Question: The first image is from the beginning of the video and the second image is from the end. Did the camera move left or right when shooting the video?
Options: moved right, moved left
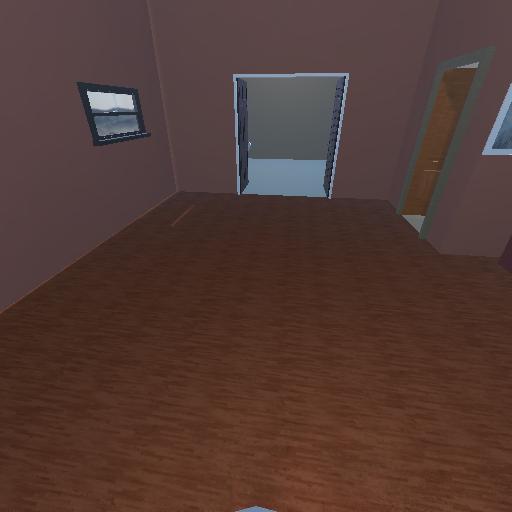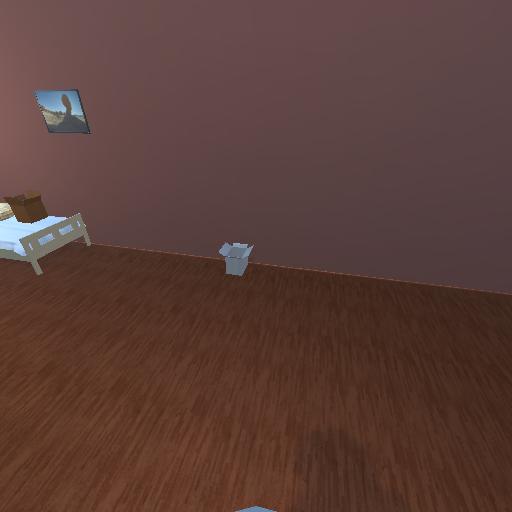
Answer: moved right